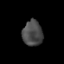
Tissue: lung
Cell type: Epithelial cells
Senescence score: 0.1824
Nuclear area (px): 497
Mean DAPI intensity: 74.489